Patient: sex M, age 55
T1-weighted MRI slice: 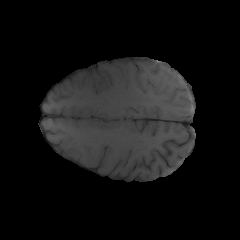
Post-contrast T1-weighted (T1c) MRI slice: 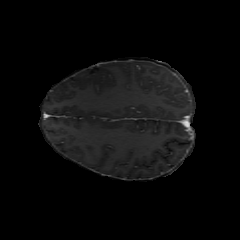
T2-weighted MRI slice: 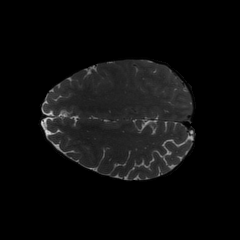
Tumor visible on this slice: no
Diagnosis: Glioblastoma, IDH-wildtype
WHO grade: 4